Interaction volume radius: 5 \u00c5
Interaction volume height: 20 \u00c5
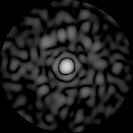
Disorder parameter: 0.7916